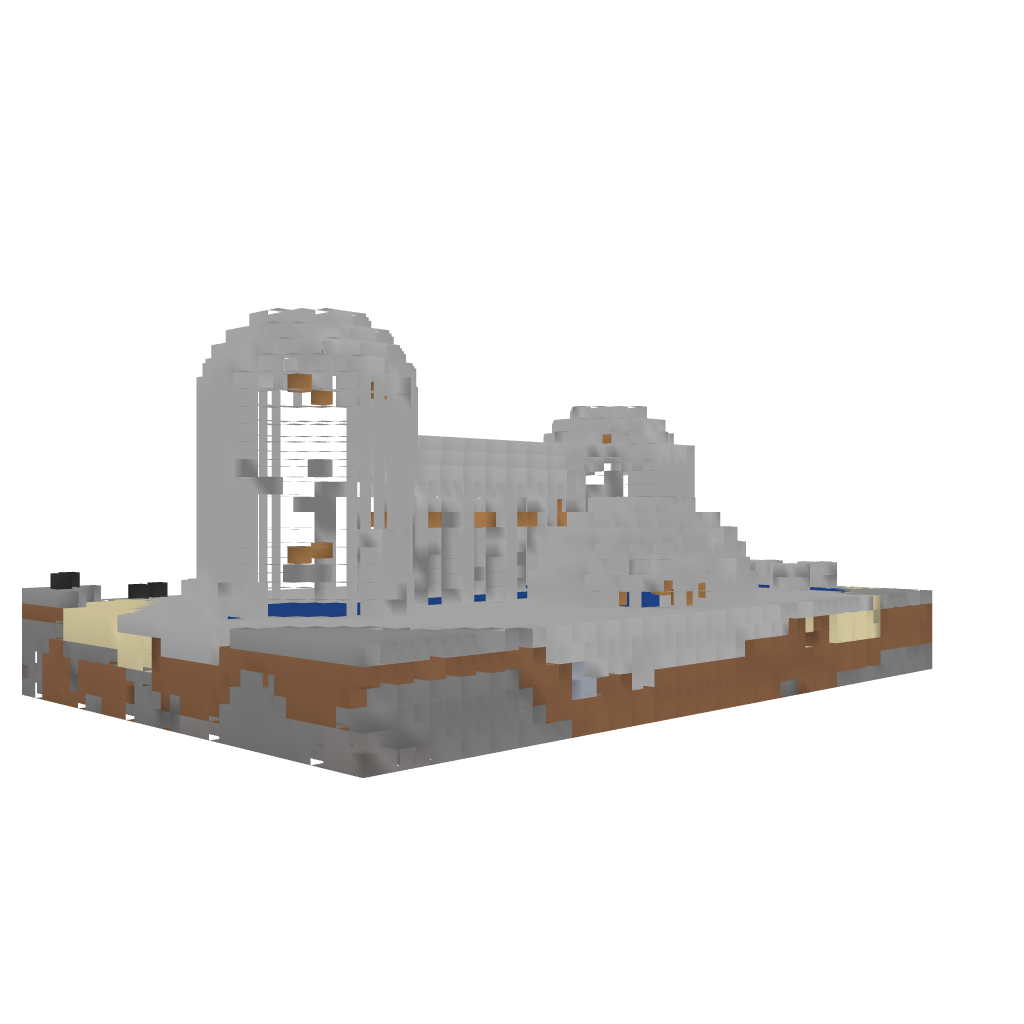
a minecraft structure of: Water Palace